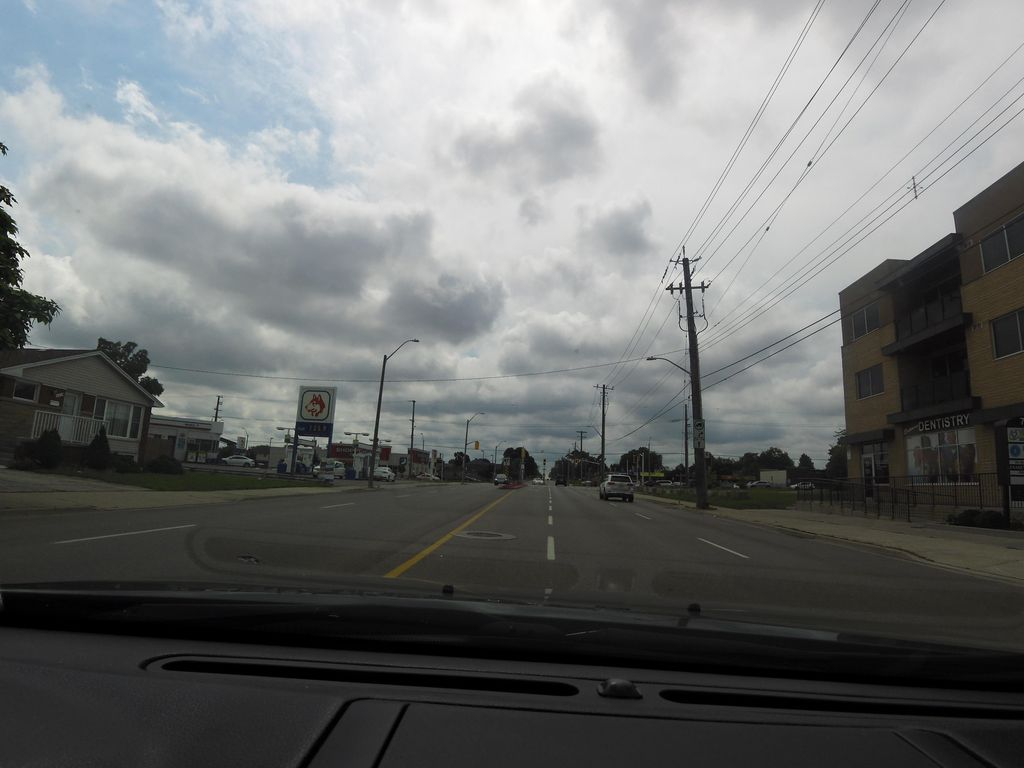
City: hamilton